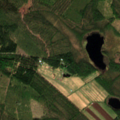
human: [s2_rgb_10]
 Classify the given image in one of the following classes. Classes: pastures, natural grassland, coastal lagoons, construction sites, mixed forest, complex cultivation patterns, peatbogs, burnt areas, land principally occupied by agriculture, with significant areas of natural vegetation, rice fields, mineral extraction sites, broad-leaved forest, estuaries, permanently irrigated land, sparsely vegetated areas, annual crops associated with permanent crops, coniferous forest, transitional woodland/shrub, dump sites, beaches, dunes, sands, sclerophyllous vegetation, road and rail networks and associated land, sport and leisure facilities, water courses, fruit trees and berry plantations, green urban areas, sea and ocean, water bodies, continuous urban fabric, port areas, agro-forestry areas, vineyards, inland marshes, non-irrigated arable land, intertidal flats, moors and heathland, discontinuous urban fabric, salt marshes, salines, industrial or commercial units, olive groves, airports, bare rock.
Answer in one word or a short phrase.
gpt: non-irrigated arable land, coniferous forest, mixed forest, transitional woodland/shrub